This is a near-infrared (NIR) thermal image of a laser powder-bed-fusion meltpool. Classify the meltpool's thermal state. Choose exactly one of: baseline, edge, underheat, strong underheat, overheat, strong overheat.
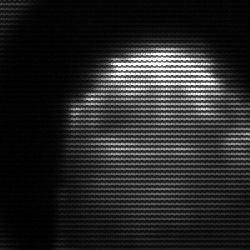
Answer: edge